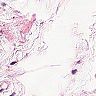
Metastatic tissue present: no